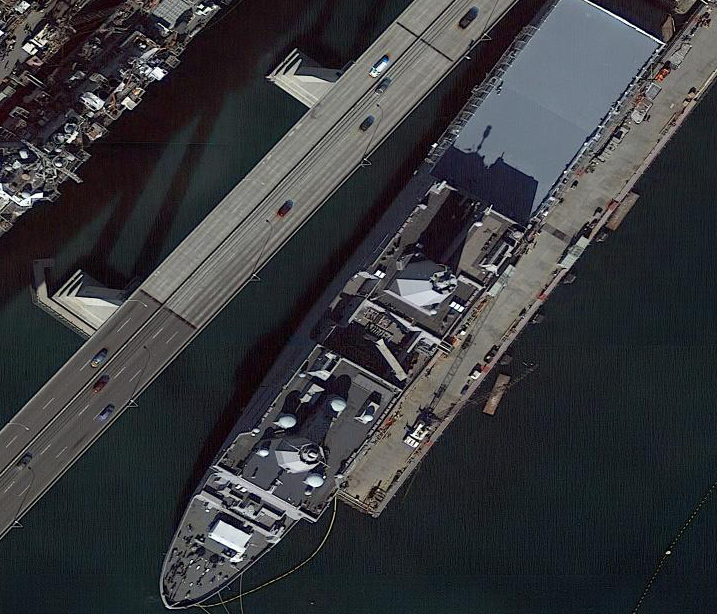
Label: combat